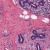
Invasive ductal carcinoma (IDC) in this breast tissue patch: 0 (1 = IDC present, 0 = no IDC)